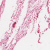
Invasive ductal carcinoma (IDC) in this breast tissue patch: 0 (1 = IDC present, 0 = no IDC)